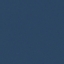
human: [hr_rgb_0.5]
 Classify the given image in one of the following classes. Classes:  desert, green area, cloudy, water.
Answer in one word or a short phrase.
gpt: water